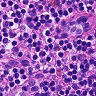
Metastatic tissue present: no